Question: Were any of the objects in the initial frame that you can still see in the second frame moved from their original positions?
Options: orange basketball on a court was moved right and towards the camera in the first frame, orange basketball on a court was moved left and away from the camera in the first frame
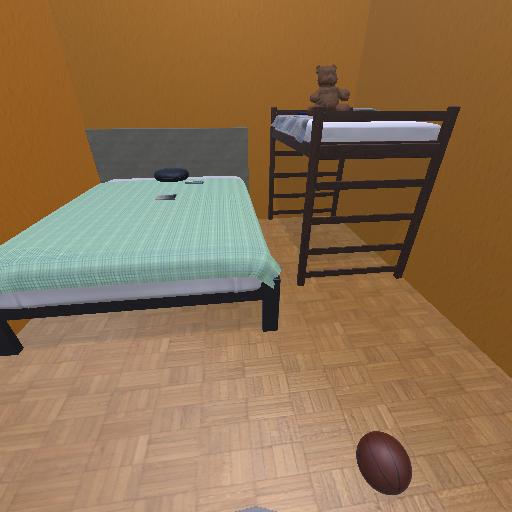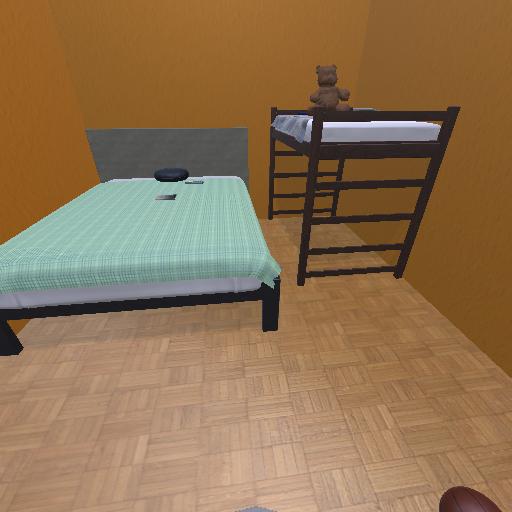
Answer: orange basketball on a court was moved right and towards the camera in the first frame